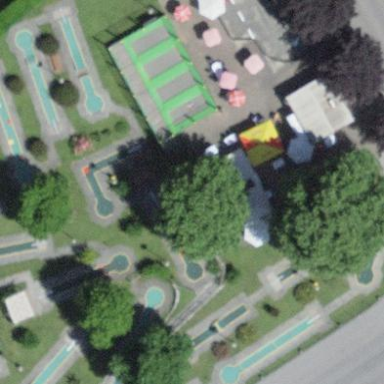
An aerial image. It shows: Miniature golf leisure land.